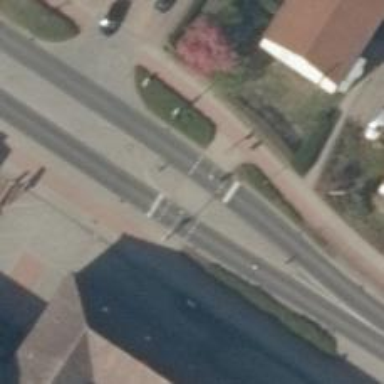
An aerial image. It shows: Tertiary road with asphalt surface. Both sides have sidewalks and there is cycle track on the right side.